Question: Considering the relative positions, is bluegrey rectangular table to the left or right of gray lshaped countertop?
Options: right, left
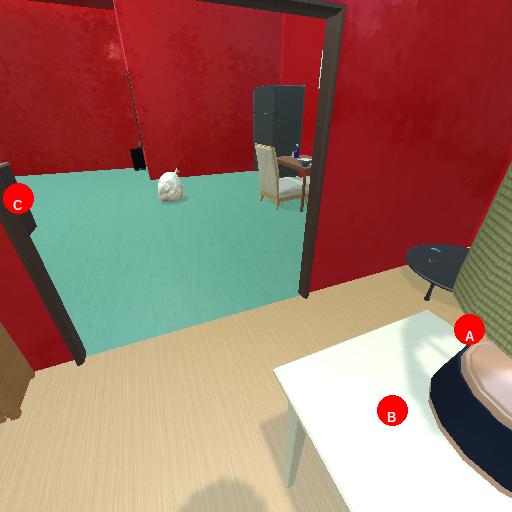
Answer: right